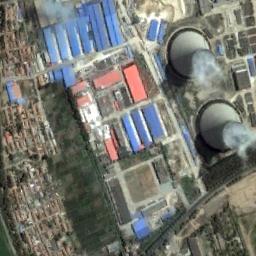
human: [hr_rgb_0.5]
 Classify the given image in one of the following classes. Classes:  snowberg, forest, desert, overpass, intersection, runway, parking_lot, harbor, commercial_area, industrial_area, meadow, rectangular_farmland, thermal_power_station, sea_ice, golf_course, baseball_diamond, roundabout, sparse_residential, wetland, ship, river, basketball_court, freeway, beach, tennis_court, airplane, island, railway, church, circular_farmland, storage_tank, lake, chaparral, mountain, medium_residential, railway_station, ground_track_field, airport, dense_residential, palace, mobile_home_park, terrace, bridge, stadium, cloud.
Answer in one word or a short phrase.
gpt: thermal_power_station